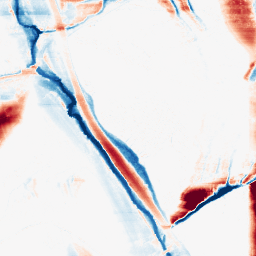
Category: morphological
Decomposition family: morphological_ellipse
Decomposition parameters: operation: average
width: 5
height: 50
Upsampling method: quadratic
Upsampling parameters: scale: 8
Upsampling scale: 8